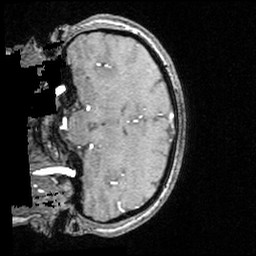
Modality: angio
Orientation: coronal
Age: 27
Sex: female
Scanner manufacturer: siemens
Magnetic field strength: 3 T
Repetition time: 0.025 s
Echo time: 0.00334 s